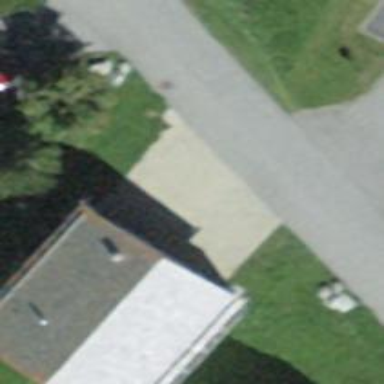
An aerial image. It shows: Detached building.